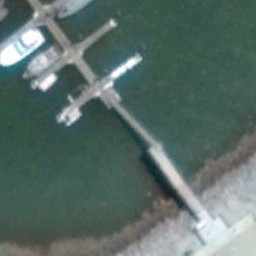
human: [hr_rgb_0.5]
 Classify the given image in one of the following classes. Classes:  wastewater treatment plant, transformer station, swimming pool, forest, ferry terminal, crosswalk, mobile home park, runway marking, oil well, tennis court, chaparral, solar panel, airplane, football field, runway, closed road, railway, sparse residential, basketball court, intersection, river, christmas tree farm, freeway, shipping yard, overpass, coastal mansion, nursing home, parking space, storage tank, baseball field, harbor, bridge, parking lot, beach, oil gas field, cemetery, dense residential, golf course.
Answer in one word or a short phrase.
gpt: ferry terminal